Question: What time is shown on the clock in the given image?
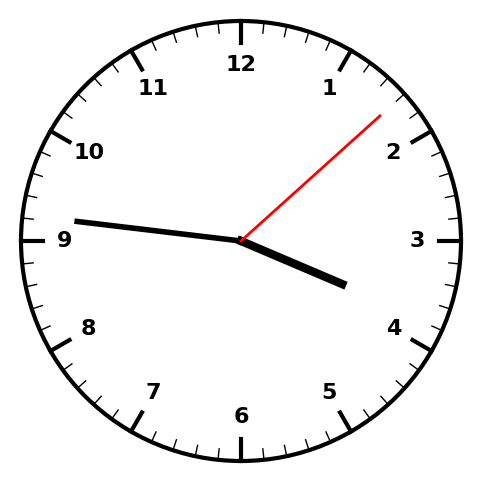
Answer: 03:46:08